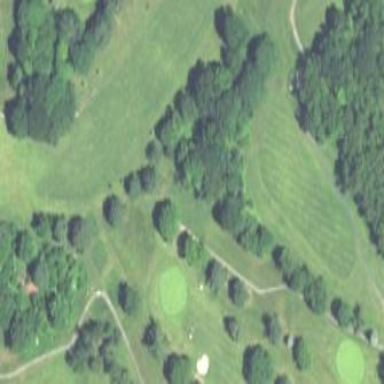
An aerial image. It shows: Golf fairway surrounded by grass.